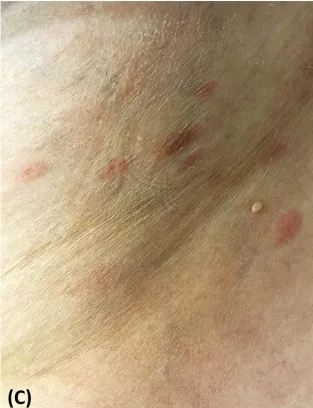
Lower abdomen, and bilateral upper thighs.
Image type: medical_photograph (skin_photograph)